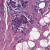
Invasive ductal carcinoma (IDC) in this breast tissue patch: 1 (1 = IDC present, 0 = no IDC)